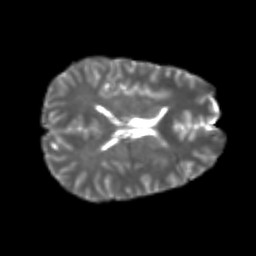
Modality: T2w
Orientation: axial
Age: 24
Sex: male
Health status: healthy
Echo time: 0.074 s